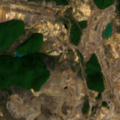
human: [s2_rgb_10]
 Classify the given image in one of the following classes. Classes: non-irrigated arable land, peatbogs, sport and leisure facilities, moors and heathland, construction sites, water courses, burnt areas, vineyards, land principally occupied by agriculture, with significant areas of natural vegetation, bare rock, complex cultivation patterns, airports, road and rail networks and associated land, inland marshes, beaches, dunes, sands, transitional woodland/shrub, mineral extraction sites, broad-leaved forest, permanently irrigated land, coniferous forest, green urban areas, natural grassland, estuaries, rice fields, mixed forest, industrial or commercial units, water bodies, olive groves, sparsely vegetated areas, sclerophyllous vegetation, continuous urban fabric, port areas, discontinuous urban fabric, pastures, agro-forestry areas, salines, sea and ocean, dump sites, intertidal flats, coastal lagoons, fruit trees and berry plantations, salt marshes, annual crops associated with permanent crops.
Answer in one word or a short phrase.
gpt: mineral extraction sites, broad-leaved forest